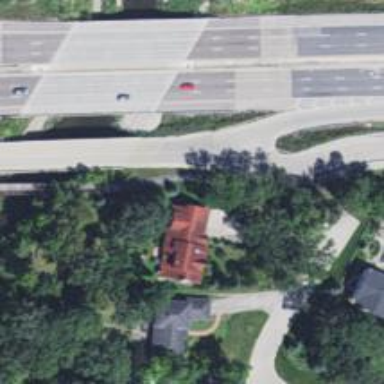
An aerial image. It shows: Tertiary road with separate sidewalk.